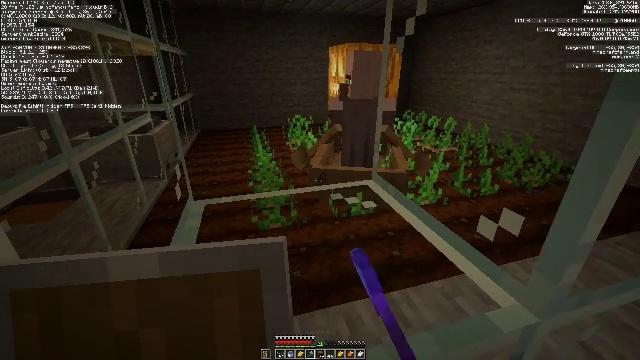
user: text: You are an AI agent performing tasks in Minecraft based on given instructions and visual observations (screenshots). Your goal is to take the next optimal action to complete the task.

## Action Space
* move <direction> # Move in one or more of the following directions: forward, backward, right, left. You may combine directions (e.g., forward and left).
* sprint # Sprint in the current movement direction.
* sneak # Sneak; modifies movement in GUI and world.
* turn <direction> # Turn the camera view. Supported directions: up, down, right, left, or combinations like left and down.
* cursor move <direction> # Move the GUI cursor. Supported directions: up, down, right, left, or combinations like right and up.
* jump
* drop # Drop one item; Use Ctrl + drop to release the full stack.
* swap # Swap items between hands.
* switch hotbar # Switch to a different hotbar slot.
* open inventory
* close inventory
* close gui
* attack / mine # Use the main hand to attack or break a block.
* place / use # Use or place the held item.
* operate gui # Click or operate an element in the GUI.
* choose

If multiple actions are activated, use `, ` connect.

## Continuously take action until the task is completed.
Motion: motion action
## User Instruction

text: Collect potatoes from the garden.
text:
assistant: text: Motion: no_op